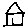
Label: house